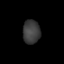
Tissue: lung
Cell type: Fibroblasts
Senescence score: 0.1608
Nuclear area (px): 402
Mean DAPI intensity: 60.321